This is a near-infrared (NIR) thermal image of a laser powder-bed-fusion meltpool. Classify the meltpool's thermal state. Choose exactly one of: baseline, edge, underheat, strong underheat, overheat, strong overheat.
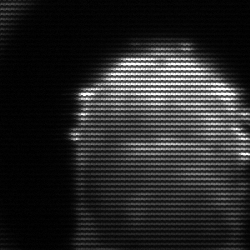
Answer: baseline